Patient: sex M, age 54
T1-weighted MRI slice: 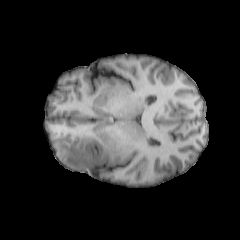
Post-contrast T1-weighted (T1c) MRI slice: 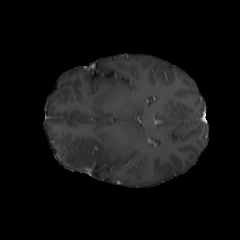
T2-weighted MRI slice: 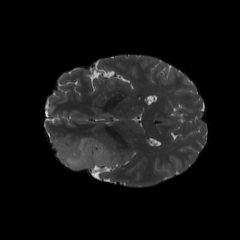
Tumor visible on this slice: yes
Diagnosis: Astrocytoma, IDH-wildtype
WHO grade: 3